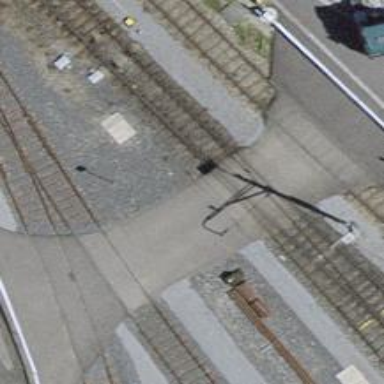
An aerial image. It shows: Railway level crossing.